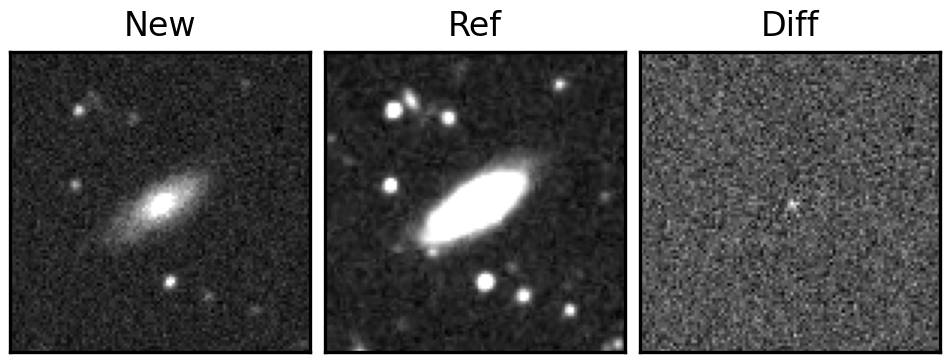
Label: real